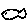
Label: fish